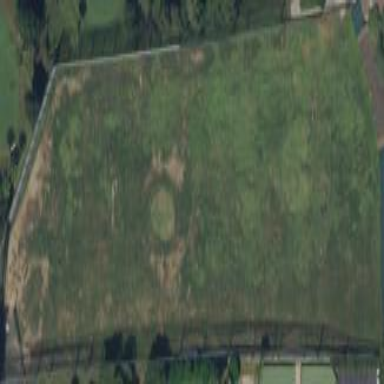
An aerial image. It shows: Driving range for golf practice.